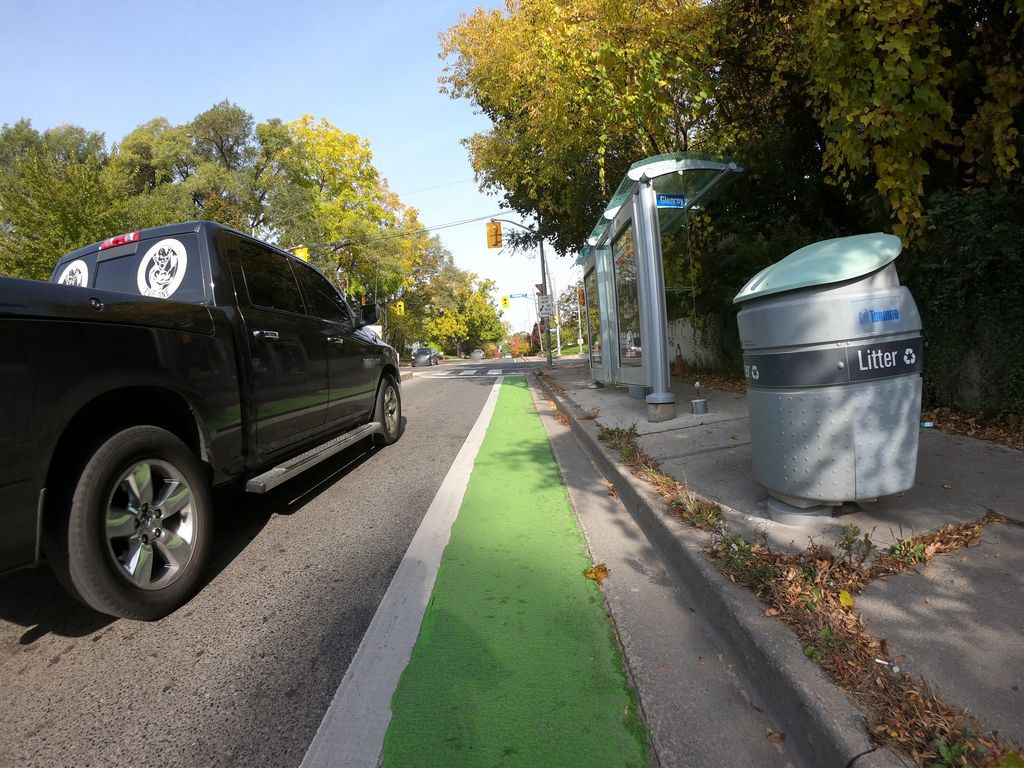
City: toronto